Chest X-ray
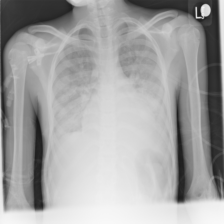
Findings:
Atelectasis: negative
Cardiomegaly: negative
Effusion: negative
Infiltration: positive
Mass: negative
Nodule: negative
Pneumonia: negative
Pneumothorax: negative
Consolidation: negative
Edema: negative
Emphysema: negative
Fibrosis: negative
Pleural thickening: negative
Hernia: negative